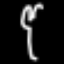
Label: fork